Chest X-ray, PA view. Patient: 52 years old, sex M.
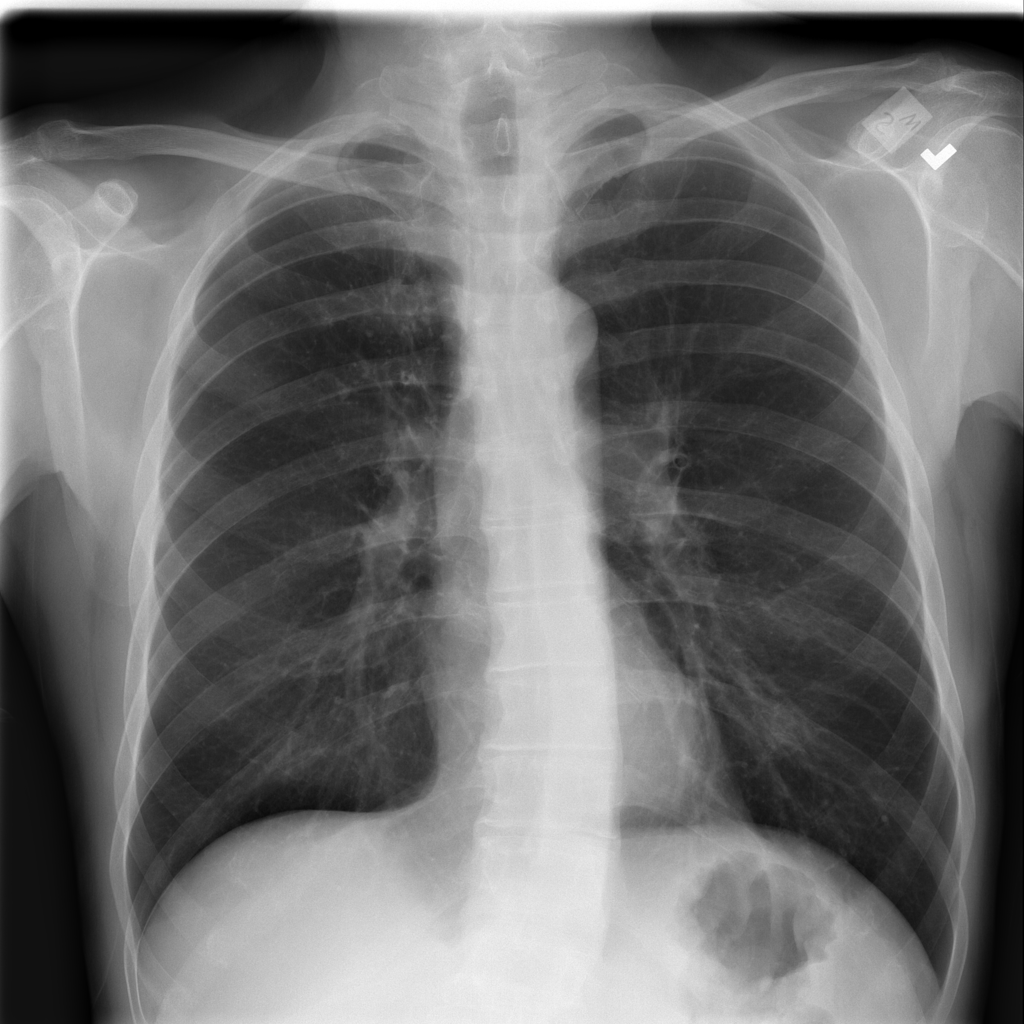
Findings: No Finding